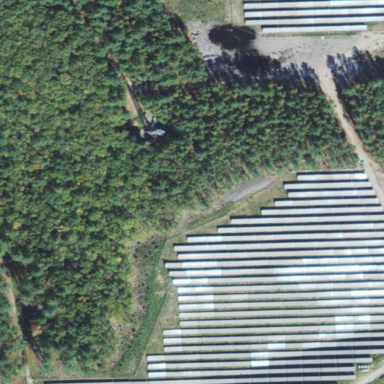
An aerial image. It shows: Solar power plant with photovoltaic technology generating electricity. The plant is enclosed by fence.